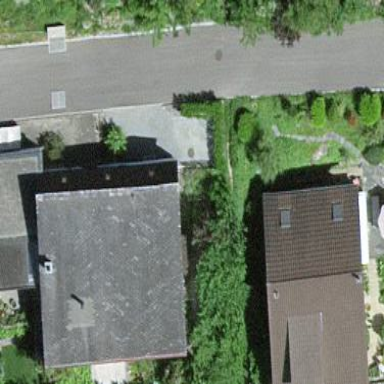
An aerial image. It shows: Residential building.